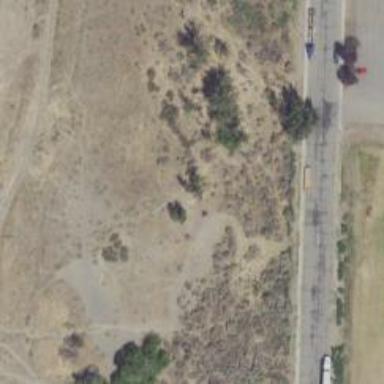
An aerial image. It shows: Disc golf tee area.